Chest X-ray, AP view. Patient: 32 years old, sex F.
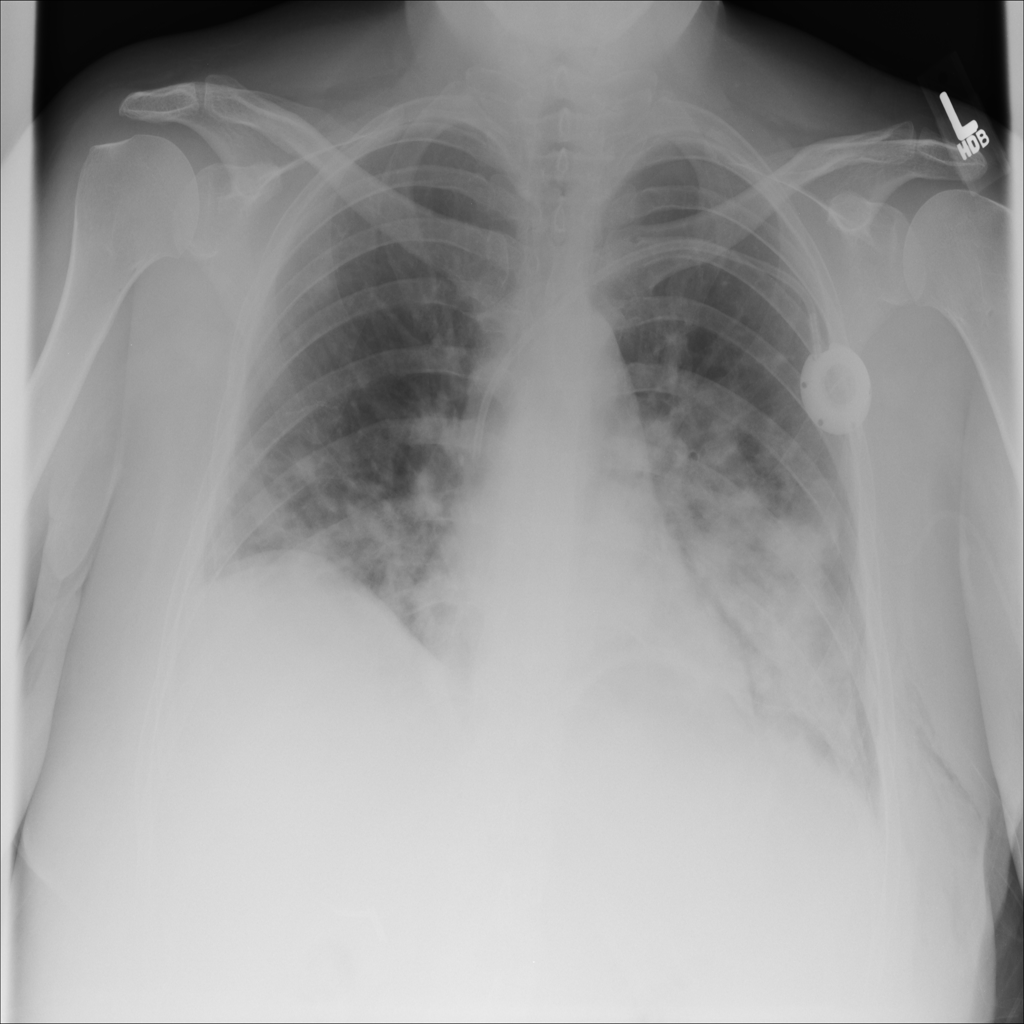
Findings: Infiltration